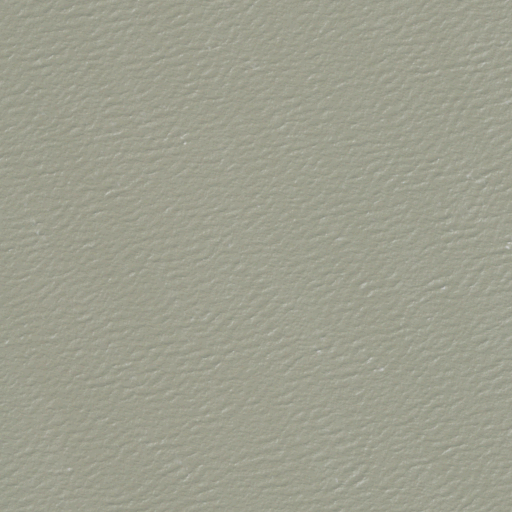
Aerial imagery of bar in Texas named Panther Reef containing only open water